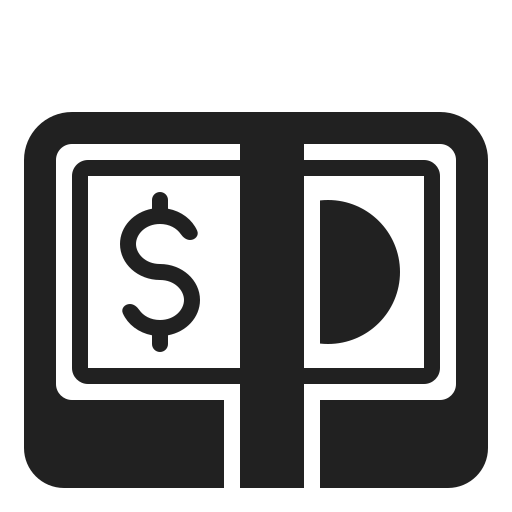
dollar banknote high contrast